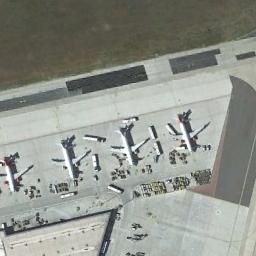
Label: airplane